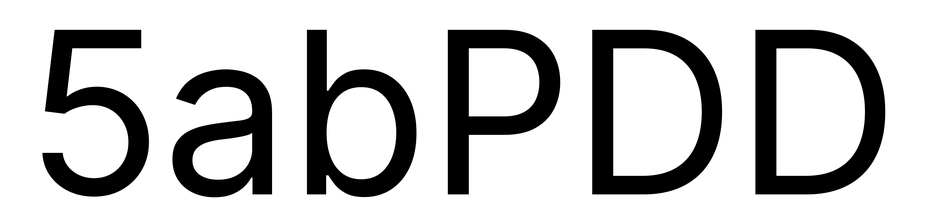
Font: Inter_Regular